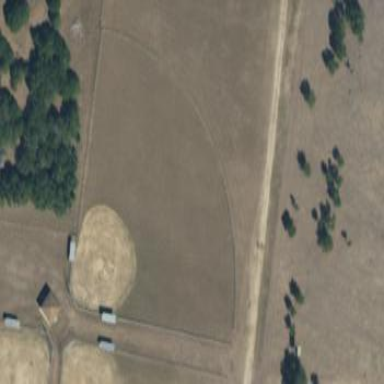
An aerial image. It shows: Softball pitch for leisure and sport activities.